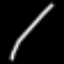
Label: line